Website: bh-photo
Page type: customer-info-address
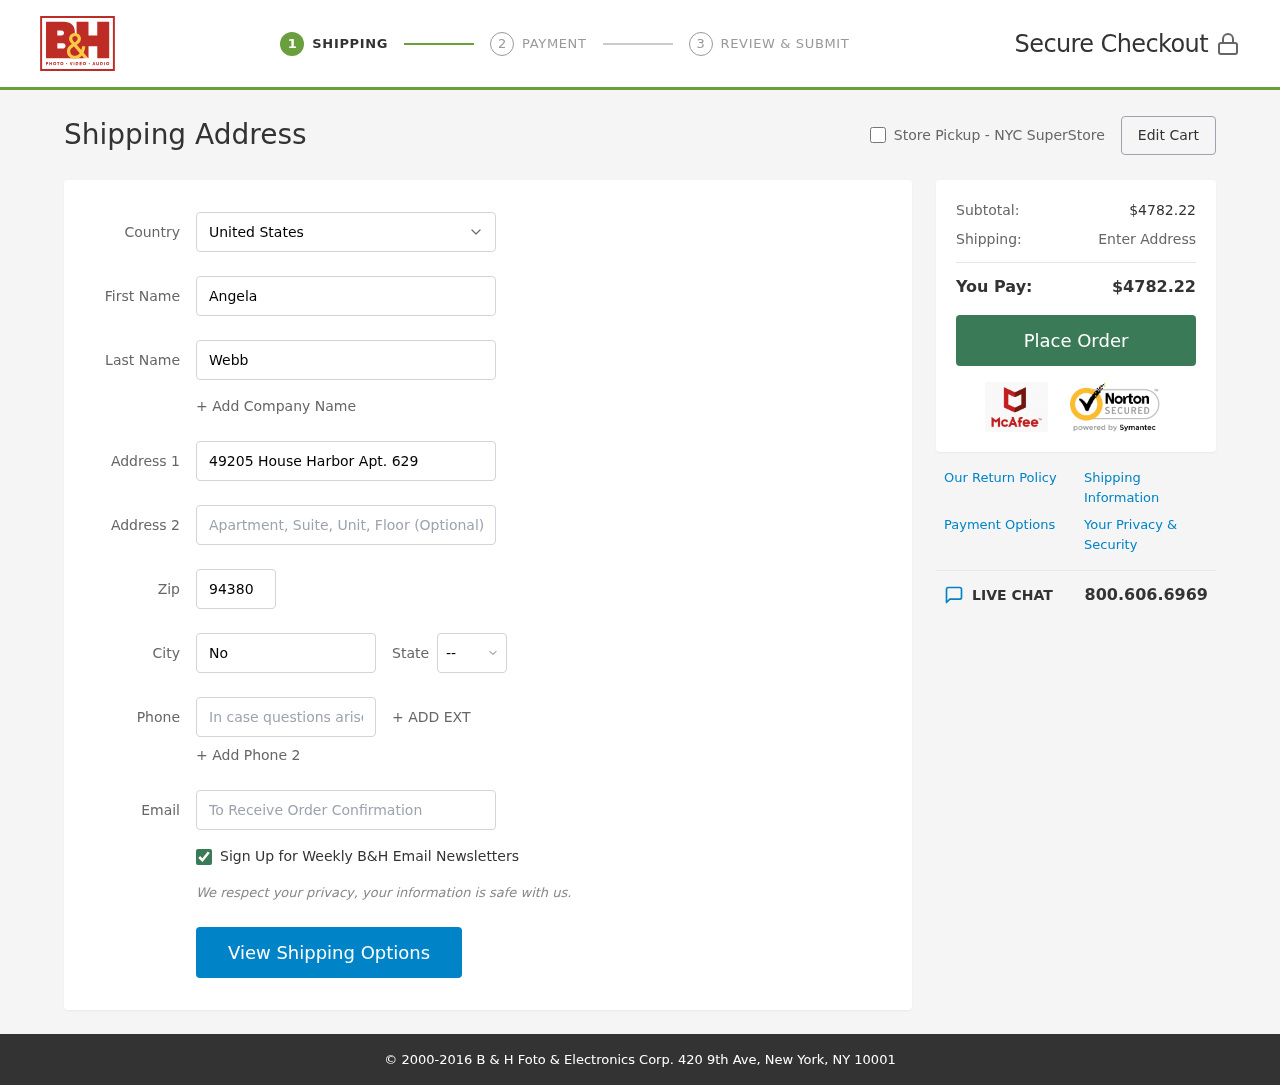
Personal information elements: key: PII_CITY
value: North Victoria
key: PII_COUNTRY
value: United States
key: PII_EMAIL
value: angela.webb@hotmail.com
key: PII_FIRSTNAME
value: Angela
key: PII_LASTNAME
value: Webb
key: PII_PHONE
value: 5909708497
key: PII_POSTCODE
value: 94380
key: PII_STATE_ABBR
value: VT
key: PII_STREET
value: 49205 House Harbor Apt. 629
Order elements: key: ORDER_SUBTOTAL
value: $4782.22
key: ORDER_TOTAL
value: $4782.22